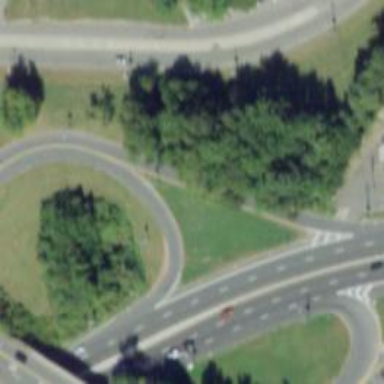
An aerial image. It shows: Trunk link highway.